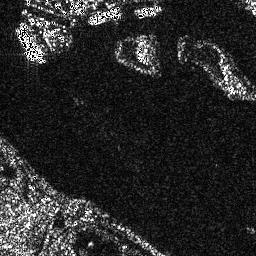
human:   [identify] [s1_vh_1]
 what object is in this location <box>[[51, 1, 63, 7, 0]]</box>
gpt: <ref>1 small ship at the top</ref>

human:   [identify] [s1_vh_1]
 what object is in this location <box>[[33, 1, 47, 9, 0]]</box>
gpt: <ref>1 medium ship at the top</ref>